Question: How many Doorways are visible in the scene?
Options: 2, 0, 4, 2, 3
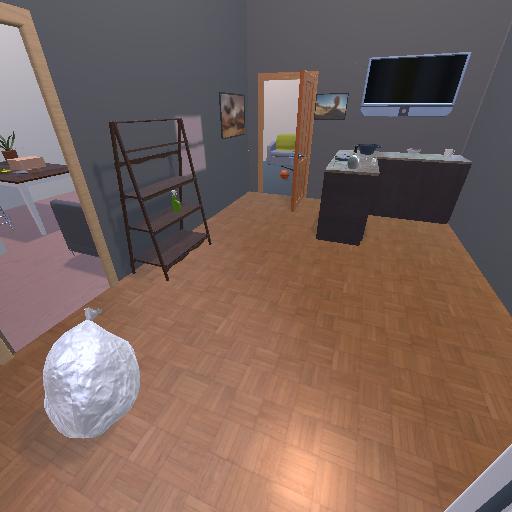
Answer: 2